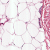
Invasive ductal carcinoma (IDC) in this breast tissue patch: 0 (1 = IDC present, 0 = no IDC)